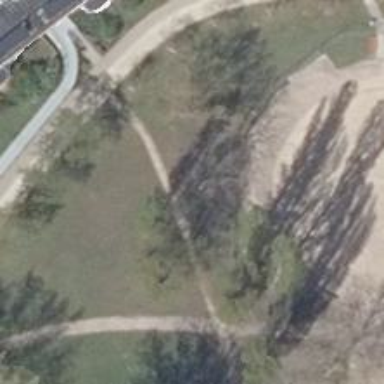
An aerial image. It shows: Broadleaved deciduous tree located in park.